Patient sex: M
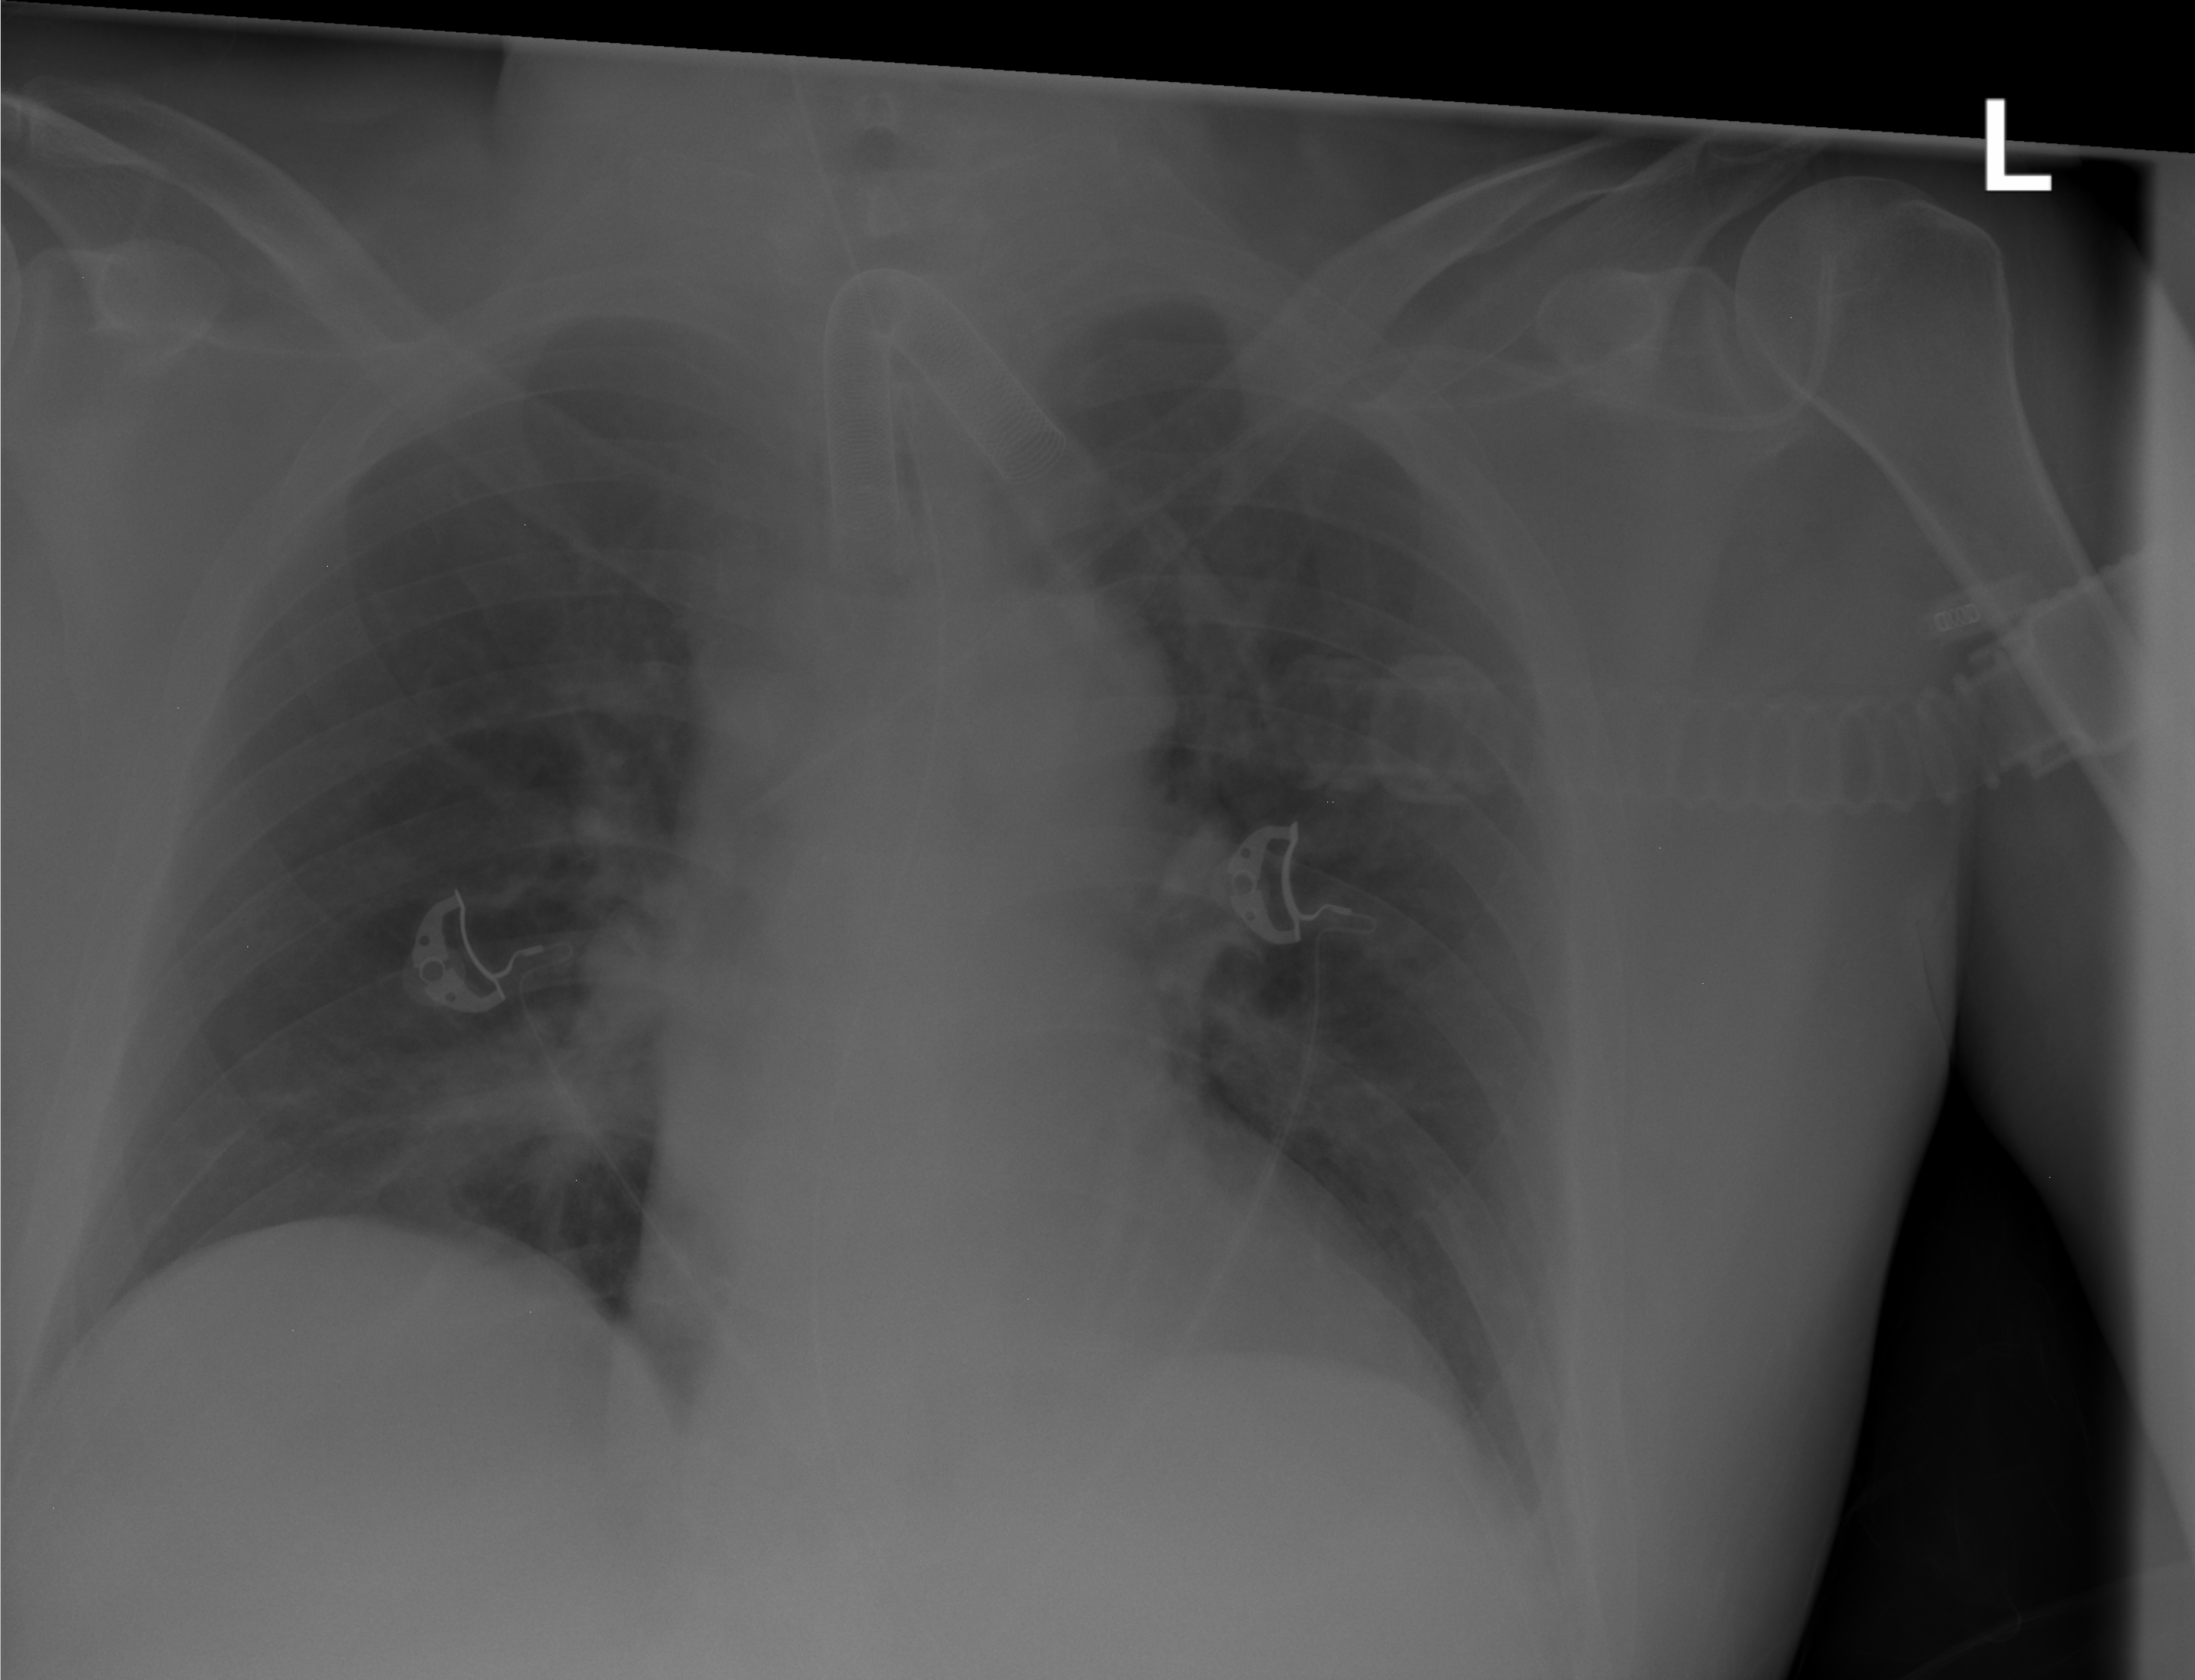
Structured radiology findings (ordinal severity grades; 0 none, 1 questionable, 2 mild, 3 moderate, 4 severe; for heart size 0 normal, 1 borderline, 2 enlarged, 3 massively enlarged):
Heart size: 1
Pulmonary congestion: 2
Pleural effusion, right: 1
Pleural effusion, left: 1
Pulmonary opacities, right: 2
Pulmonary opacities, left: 0
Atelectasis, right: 0
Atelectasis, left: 0